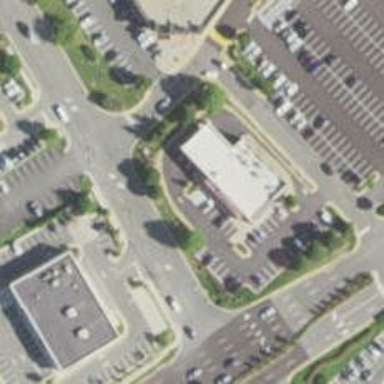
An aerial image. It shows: Parking space is available.